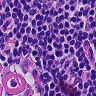
Metastatic tissue present: no